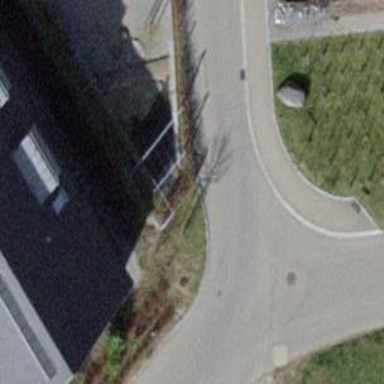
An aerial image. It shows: Hedge barrier.